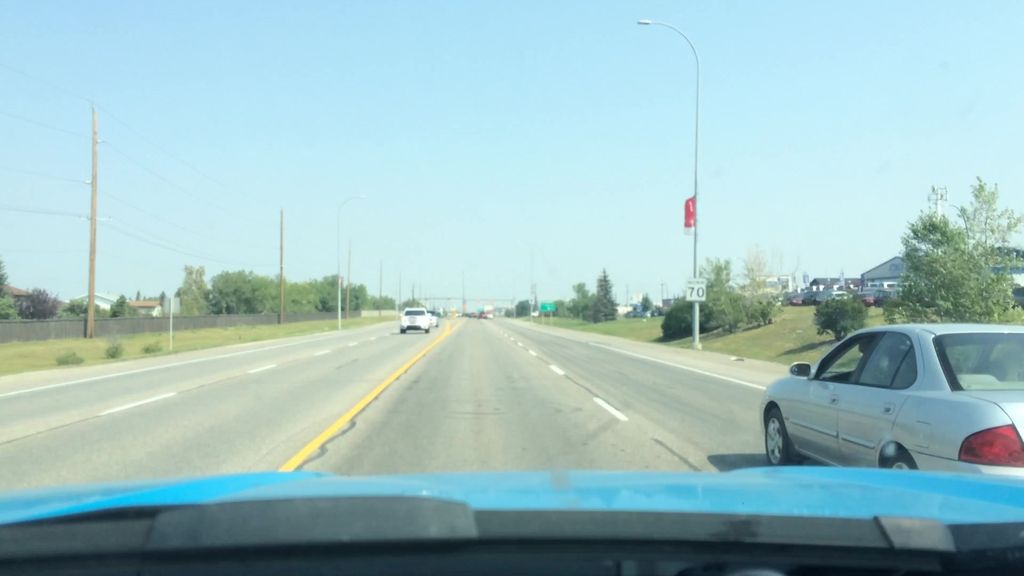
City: calgary